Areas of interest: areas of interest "Electric Power Business Hall"
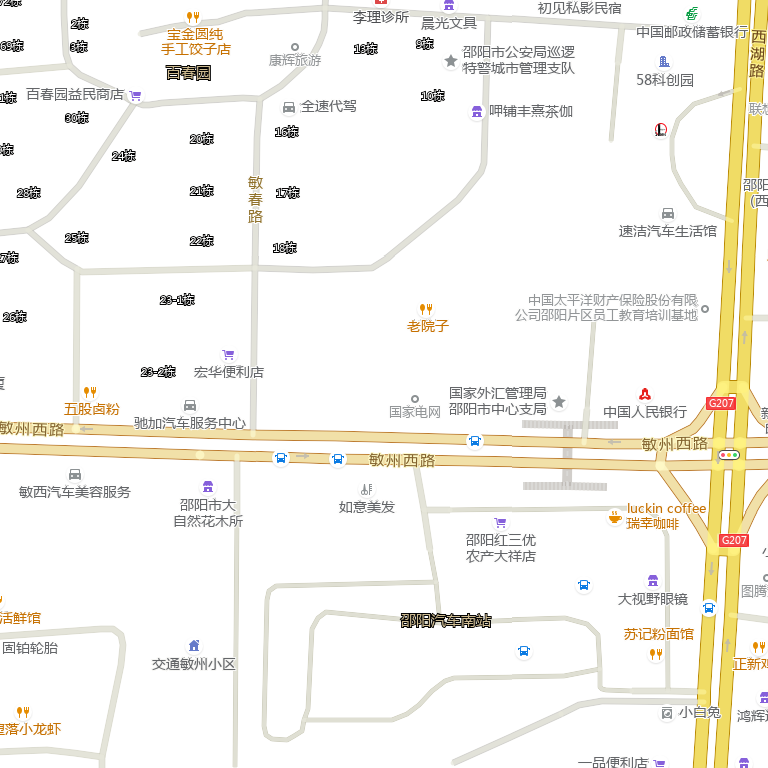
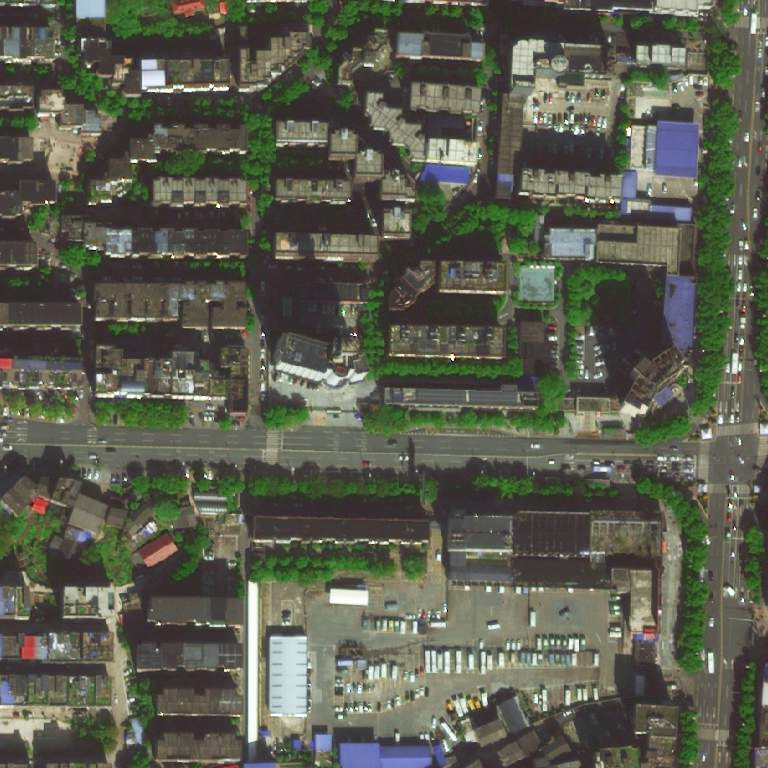